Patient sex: M
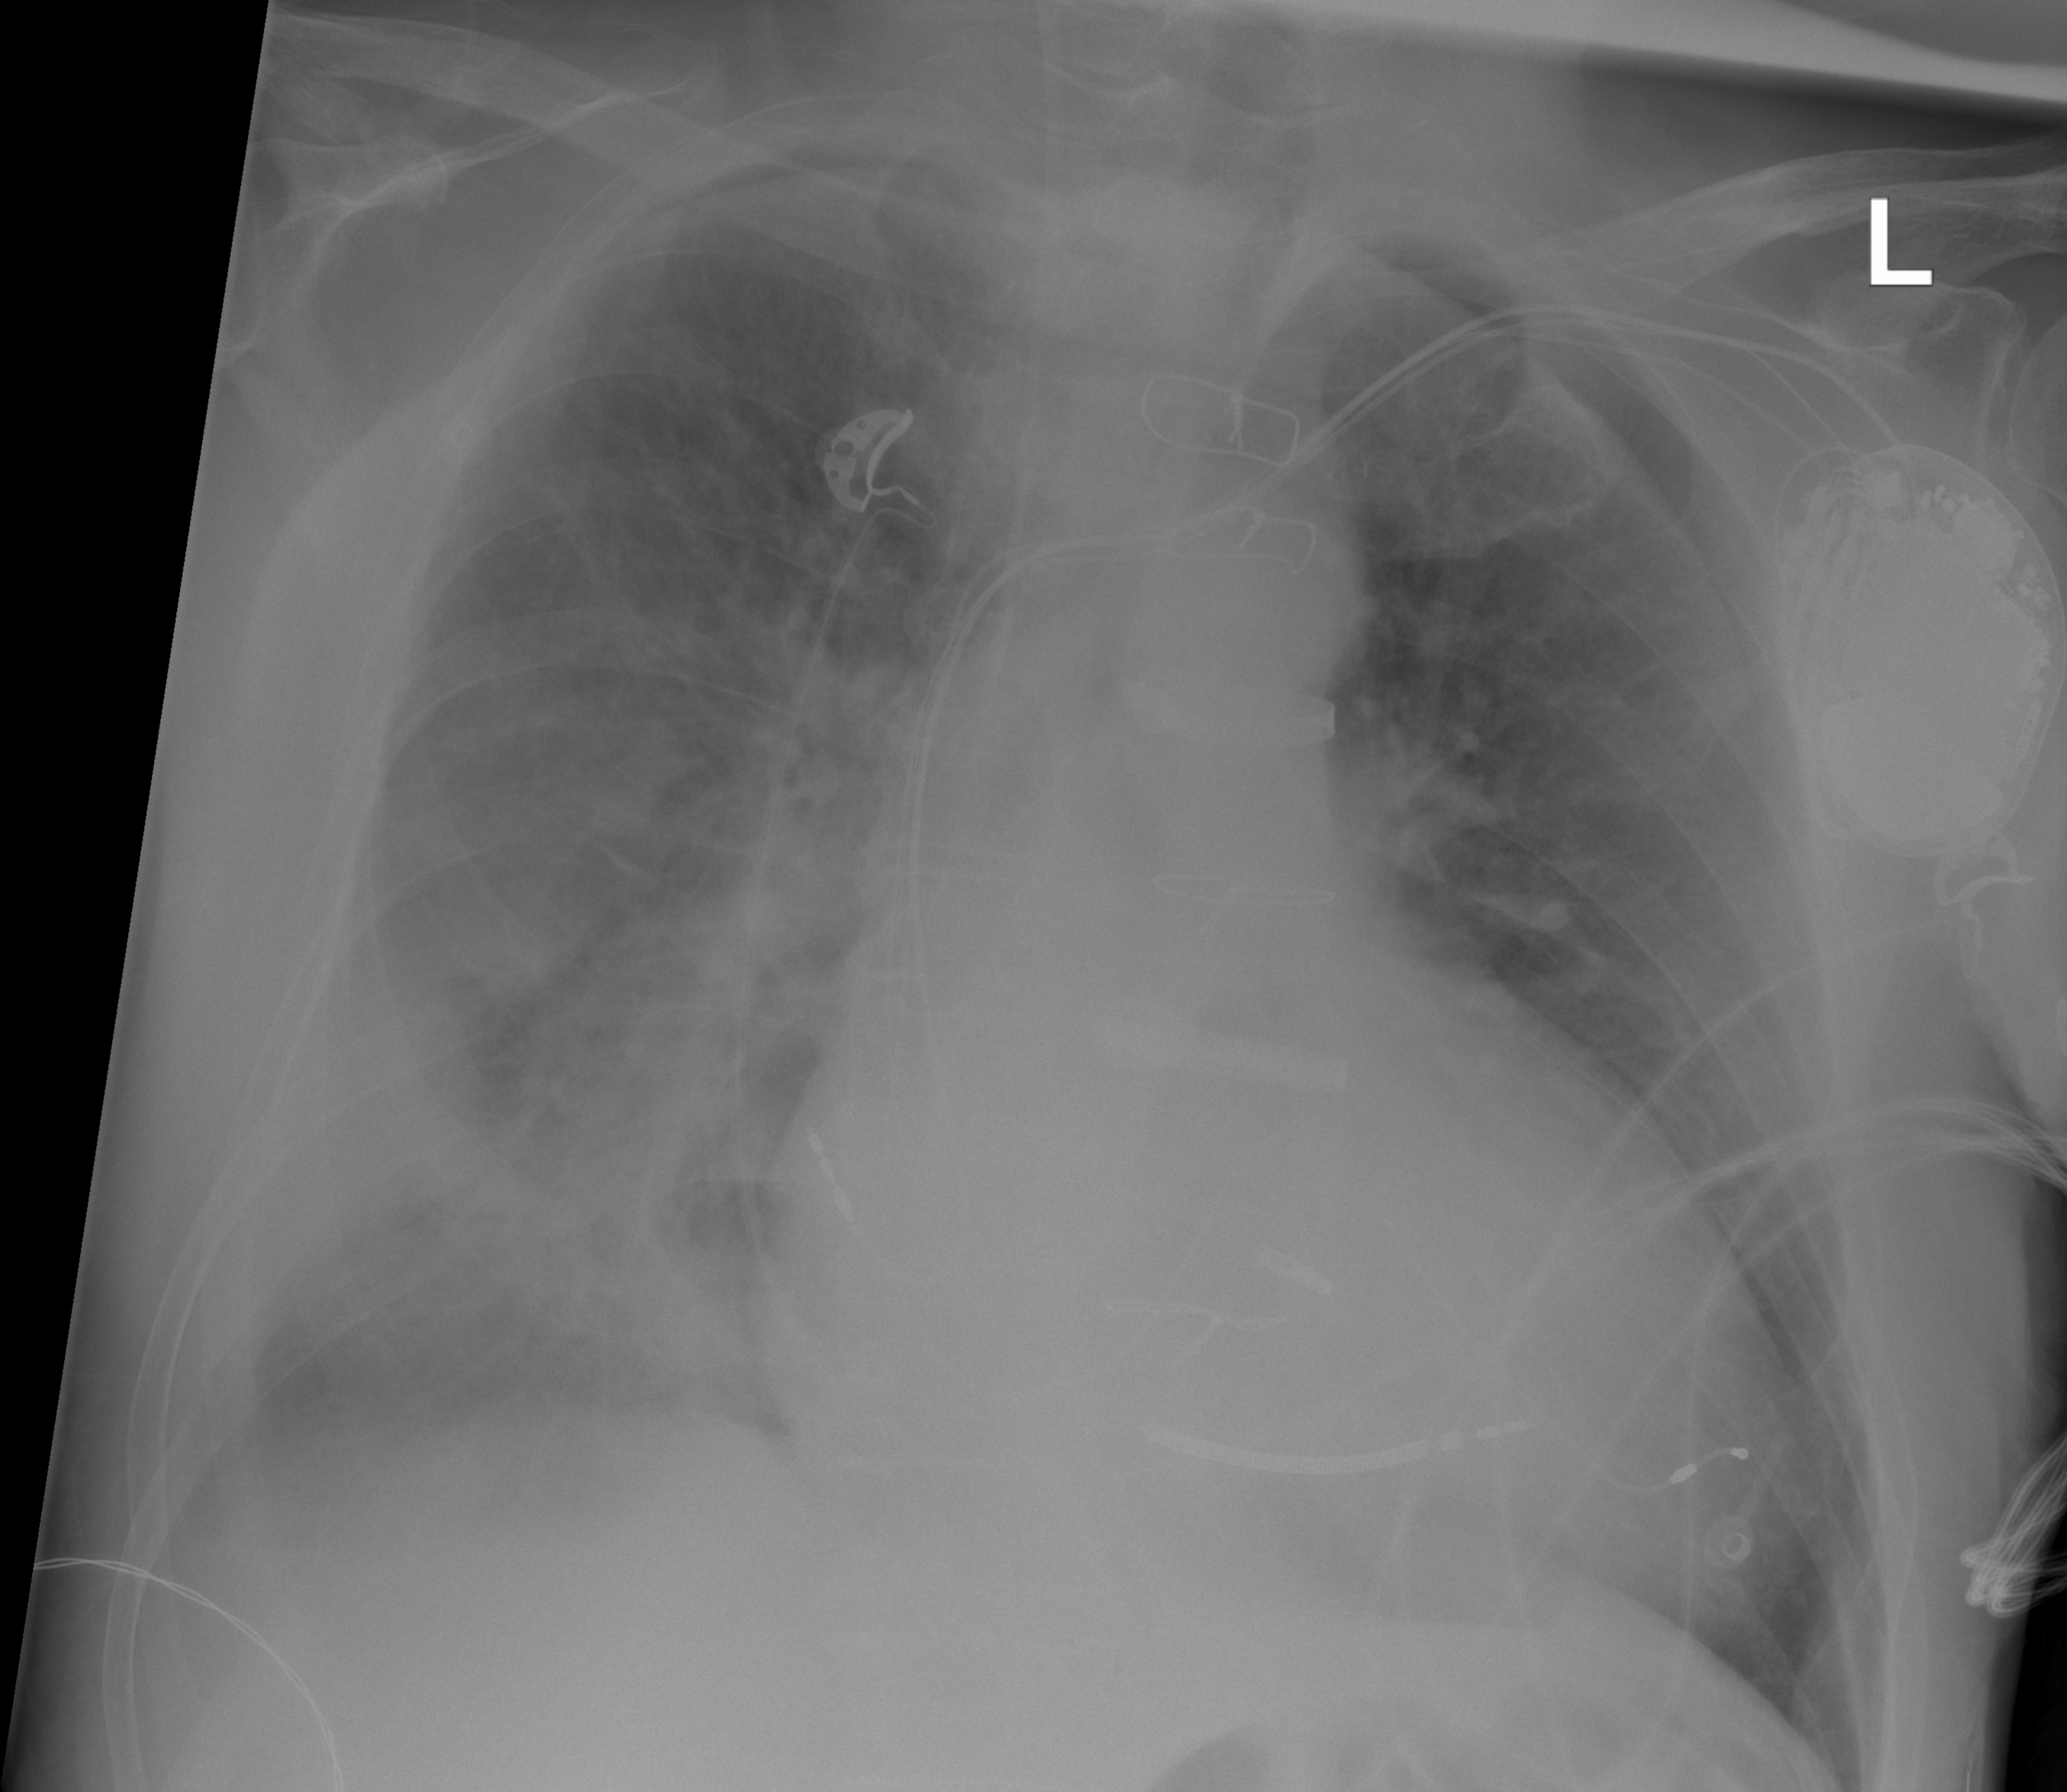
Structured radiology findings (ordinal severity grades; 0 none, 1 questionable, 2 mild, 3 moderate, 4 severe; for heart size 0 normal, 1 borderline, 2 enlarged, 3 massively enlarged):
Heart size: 0
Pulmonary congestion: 0
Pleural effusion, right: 2
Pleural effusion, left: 0
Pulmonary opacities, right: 3
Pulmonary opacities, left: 0
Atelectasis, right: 3
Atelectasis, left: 0